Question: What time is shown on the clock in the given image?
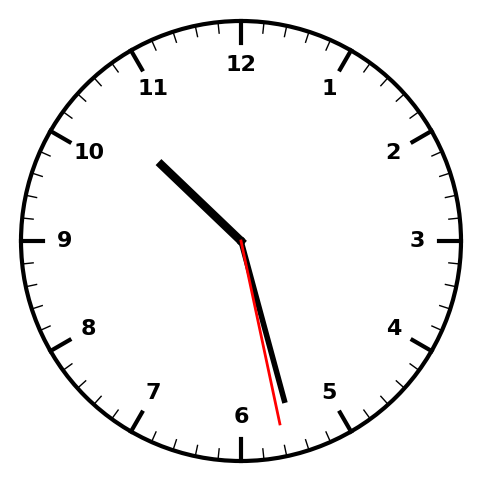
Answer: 10:27:28